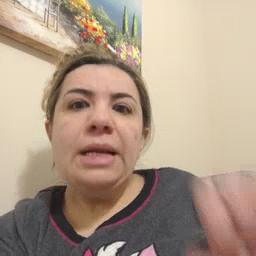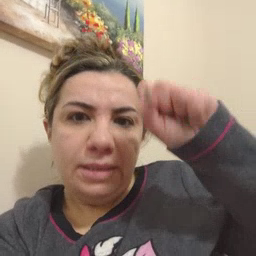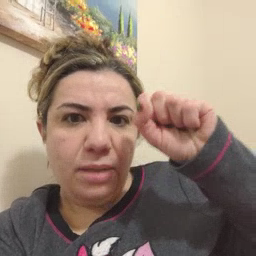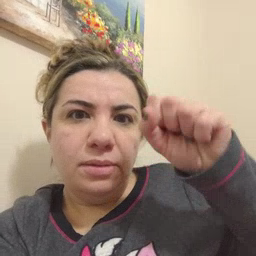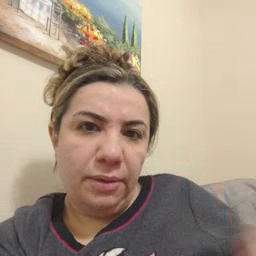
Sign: yes